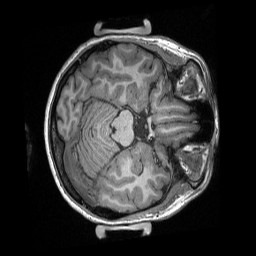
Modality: T1w
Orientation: axial
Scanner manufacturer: siemens
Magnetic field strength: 3 T
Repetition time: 2.3 s
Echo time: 0.00308 s